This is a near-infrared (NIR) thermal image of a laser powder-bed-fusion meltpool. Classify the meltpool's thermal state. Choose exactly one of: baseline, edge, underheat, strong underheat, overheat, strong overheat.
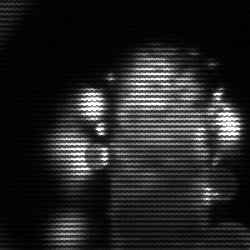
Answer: strong underheat